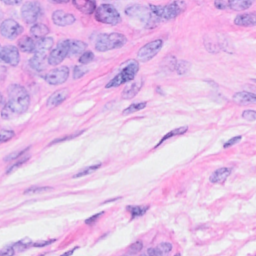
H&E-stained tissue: Breast